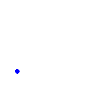
Particle: pion